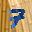
Label: 7